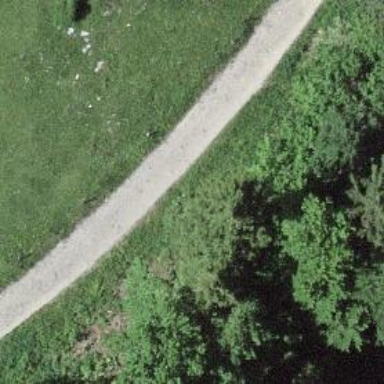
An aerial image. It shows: Gravel track with grade2 quality.